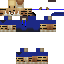
A male human skin with medium skin, wearing brown long hair dressed in a blue hoodie and blue pants, featuring a closed mouth.